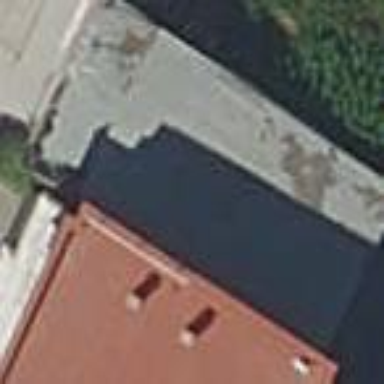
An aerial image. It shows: Garage.